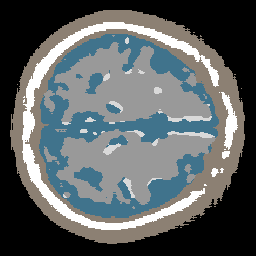
Label: no_lesion